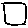
Label: square